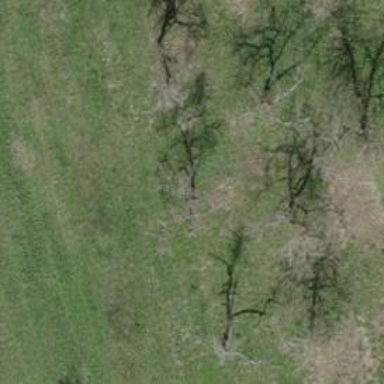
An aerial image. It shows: Beautiful tree in nature.